Question: I got this form;

I want to save al of those edits with 1 save button.
But the problem is that those fields all have a different datasource.
Is there somebody who can help me out?
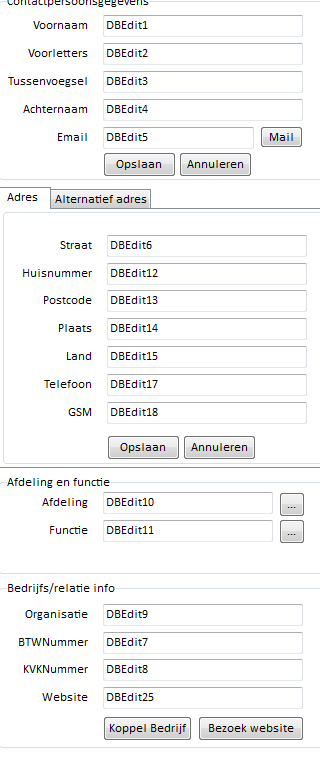
Answer: Simple go over all data sources involved and use 'DataSource.DataSet.Post' (assuming the DataSets are already in 'dsEdit'/'dsInsert' mode).
If your DBMS supports transactions, it would be wise to group all your posts in a single transaction, so that data/relations integrity will not be compromised e.g.:
'''
MyConnObj.BeginTrans;
try
DataSource1.DataSet.Post;
DataSource2.DataSet.Post;
DataSource3.DataSet.Post;
MyConnObj.CommitTrans;
except
MyConnObj.RollbackTrans;
raise;
end;
'''